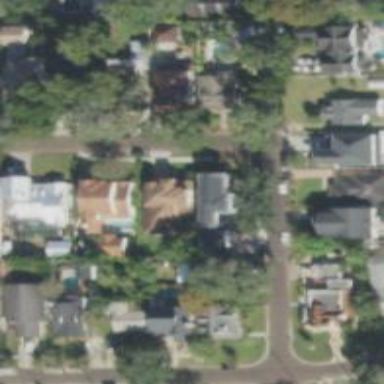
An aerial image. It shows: Residential road with sidewalk on the left.